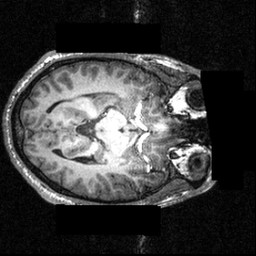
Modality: T1w
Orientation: axial
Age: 21
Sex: male
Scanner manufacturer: siemens
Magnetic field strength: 3.951 T
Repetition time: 1.5 s
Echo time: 0.00335 s